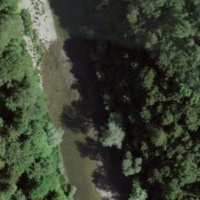
EUNIS habitat code: 15
Species observed at this site:
Lamium galeobdolon
Tussilago farfara